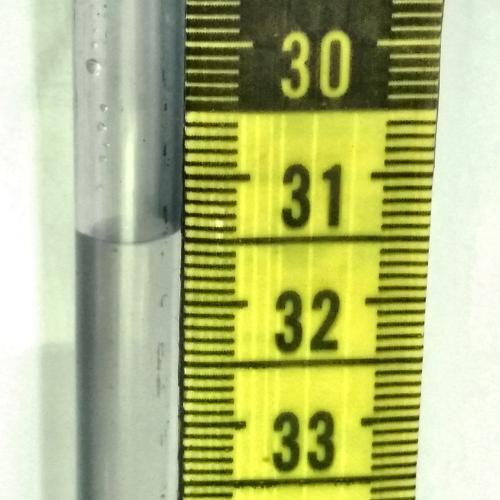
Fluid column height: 31.5 cm